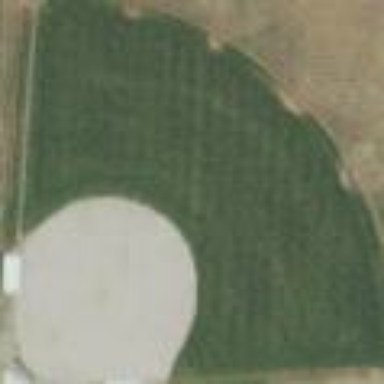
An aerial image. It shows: Baseball pitch for leisure and sports activities.